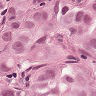
Metastatic tissue present: yes